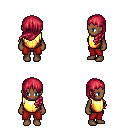
a pixel art fantasy rpg character, female body template, human, dark skin, gold chest armor, red pants, ruby red left-swept hairstyle, four views (front, back, left, right), 2x2 character sprite sheet, small pixel art, hard edges, no anti-aliasing